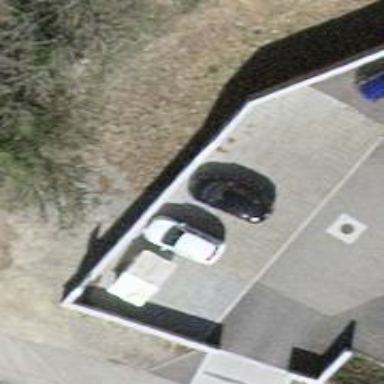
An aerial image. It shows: Street-side parking area.